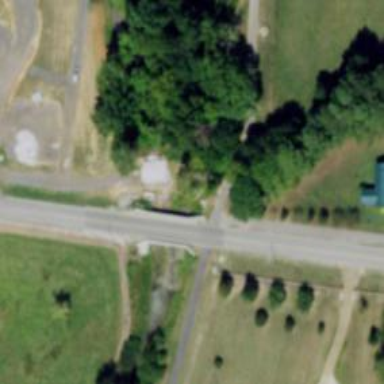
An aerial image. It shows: Unmarked asphalt crossing on cycleway road.